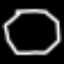
Label: octagon